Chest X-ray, AP view. Patient: 52 years old, sex M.
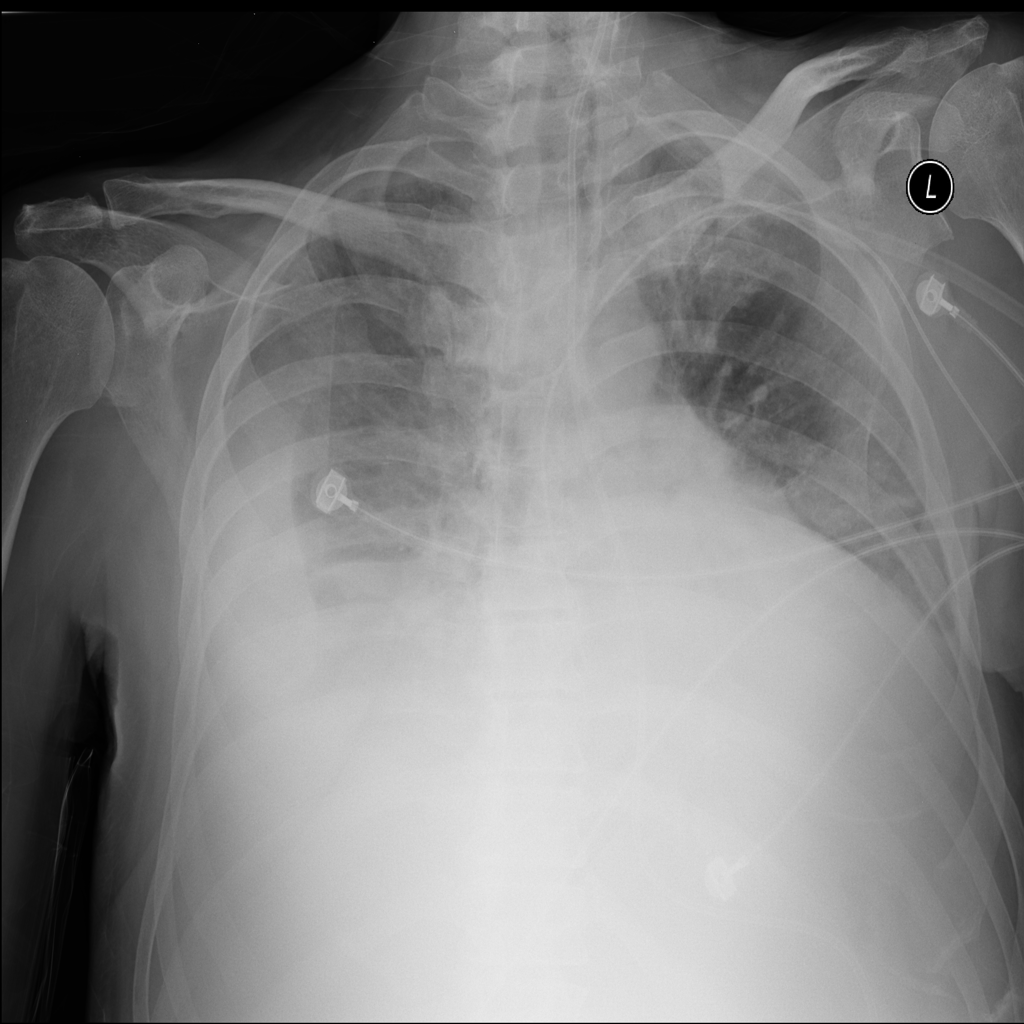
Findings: Effusion, Infiltration